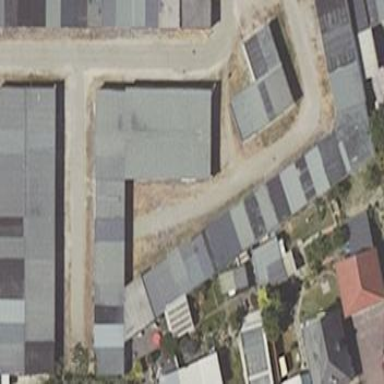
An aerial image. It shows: Gray flat-roofed garages.